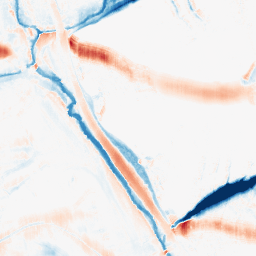
Category: morphological
Decomposition family: morphological_ellipse
Decomposition parameters: operation: average
width: 30
height: 10
Upsampling method: bspline
Upsampling parameters: scale: 8
Upsampling scale: 8